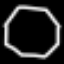
Label: octagon